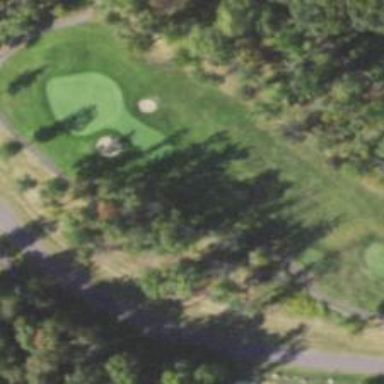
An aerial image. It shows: View of golf hole.